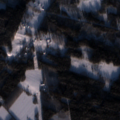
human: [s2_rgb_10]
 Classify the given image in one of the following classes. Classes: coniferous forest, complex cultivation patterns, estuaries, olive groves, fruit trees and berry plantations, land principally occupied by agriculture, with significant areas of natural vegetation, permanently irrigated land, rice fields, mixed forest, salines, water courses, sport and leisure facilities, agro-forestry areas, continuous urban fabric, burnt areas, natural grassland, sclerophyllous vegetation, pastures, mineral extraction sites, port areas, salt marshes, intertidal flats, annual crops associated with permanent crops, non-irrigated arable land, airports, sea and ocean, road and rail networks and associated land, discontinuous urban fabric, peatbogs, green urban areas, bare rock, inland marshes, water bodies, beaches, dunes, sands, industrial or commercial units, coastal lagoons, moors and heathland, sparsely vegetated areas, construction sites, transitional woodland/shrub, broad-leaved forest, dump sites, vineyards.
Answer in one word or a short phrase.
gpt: land principally occupied by agriculture, with significant areas of natural vegetation, coniferous forest, mixed forest, transitional woodland/shrub